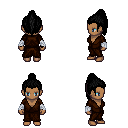
a pixel art fantasy rpg character, female body template, human, dark skin, brown robe, red pants, black long topknot hairstyle, white cloth bandages, four views (front, back, left, right), 2x2 character sprite sheet, small pixel art, hard edges, no anti-aliasing